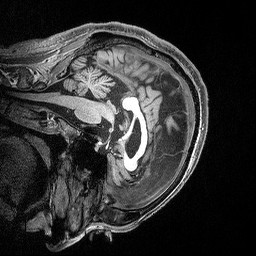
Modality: T1w
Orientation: sagittal
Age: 57
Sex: male
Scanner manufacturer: siemens
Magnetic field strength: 3 T
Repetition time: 2.3 s
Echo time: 0.00298 s